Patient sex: M
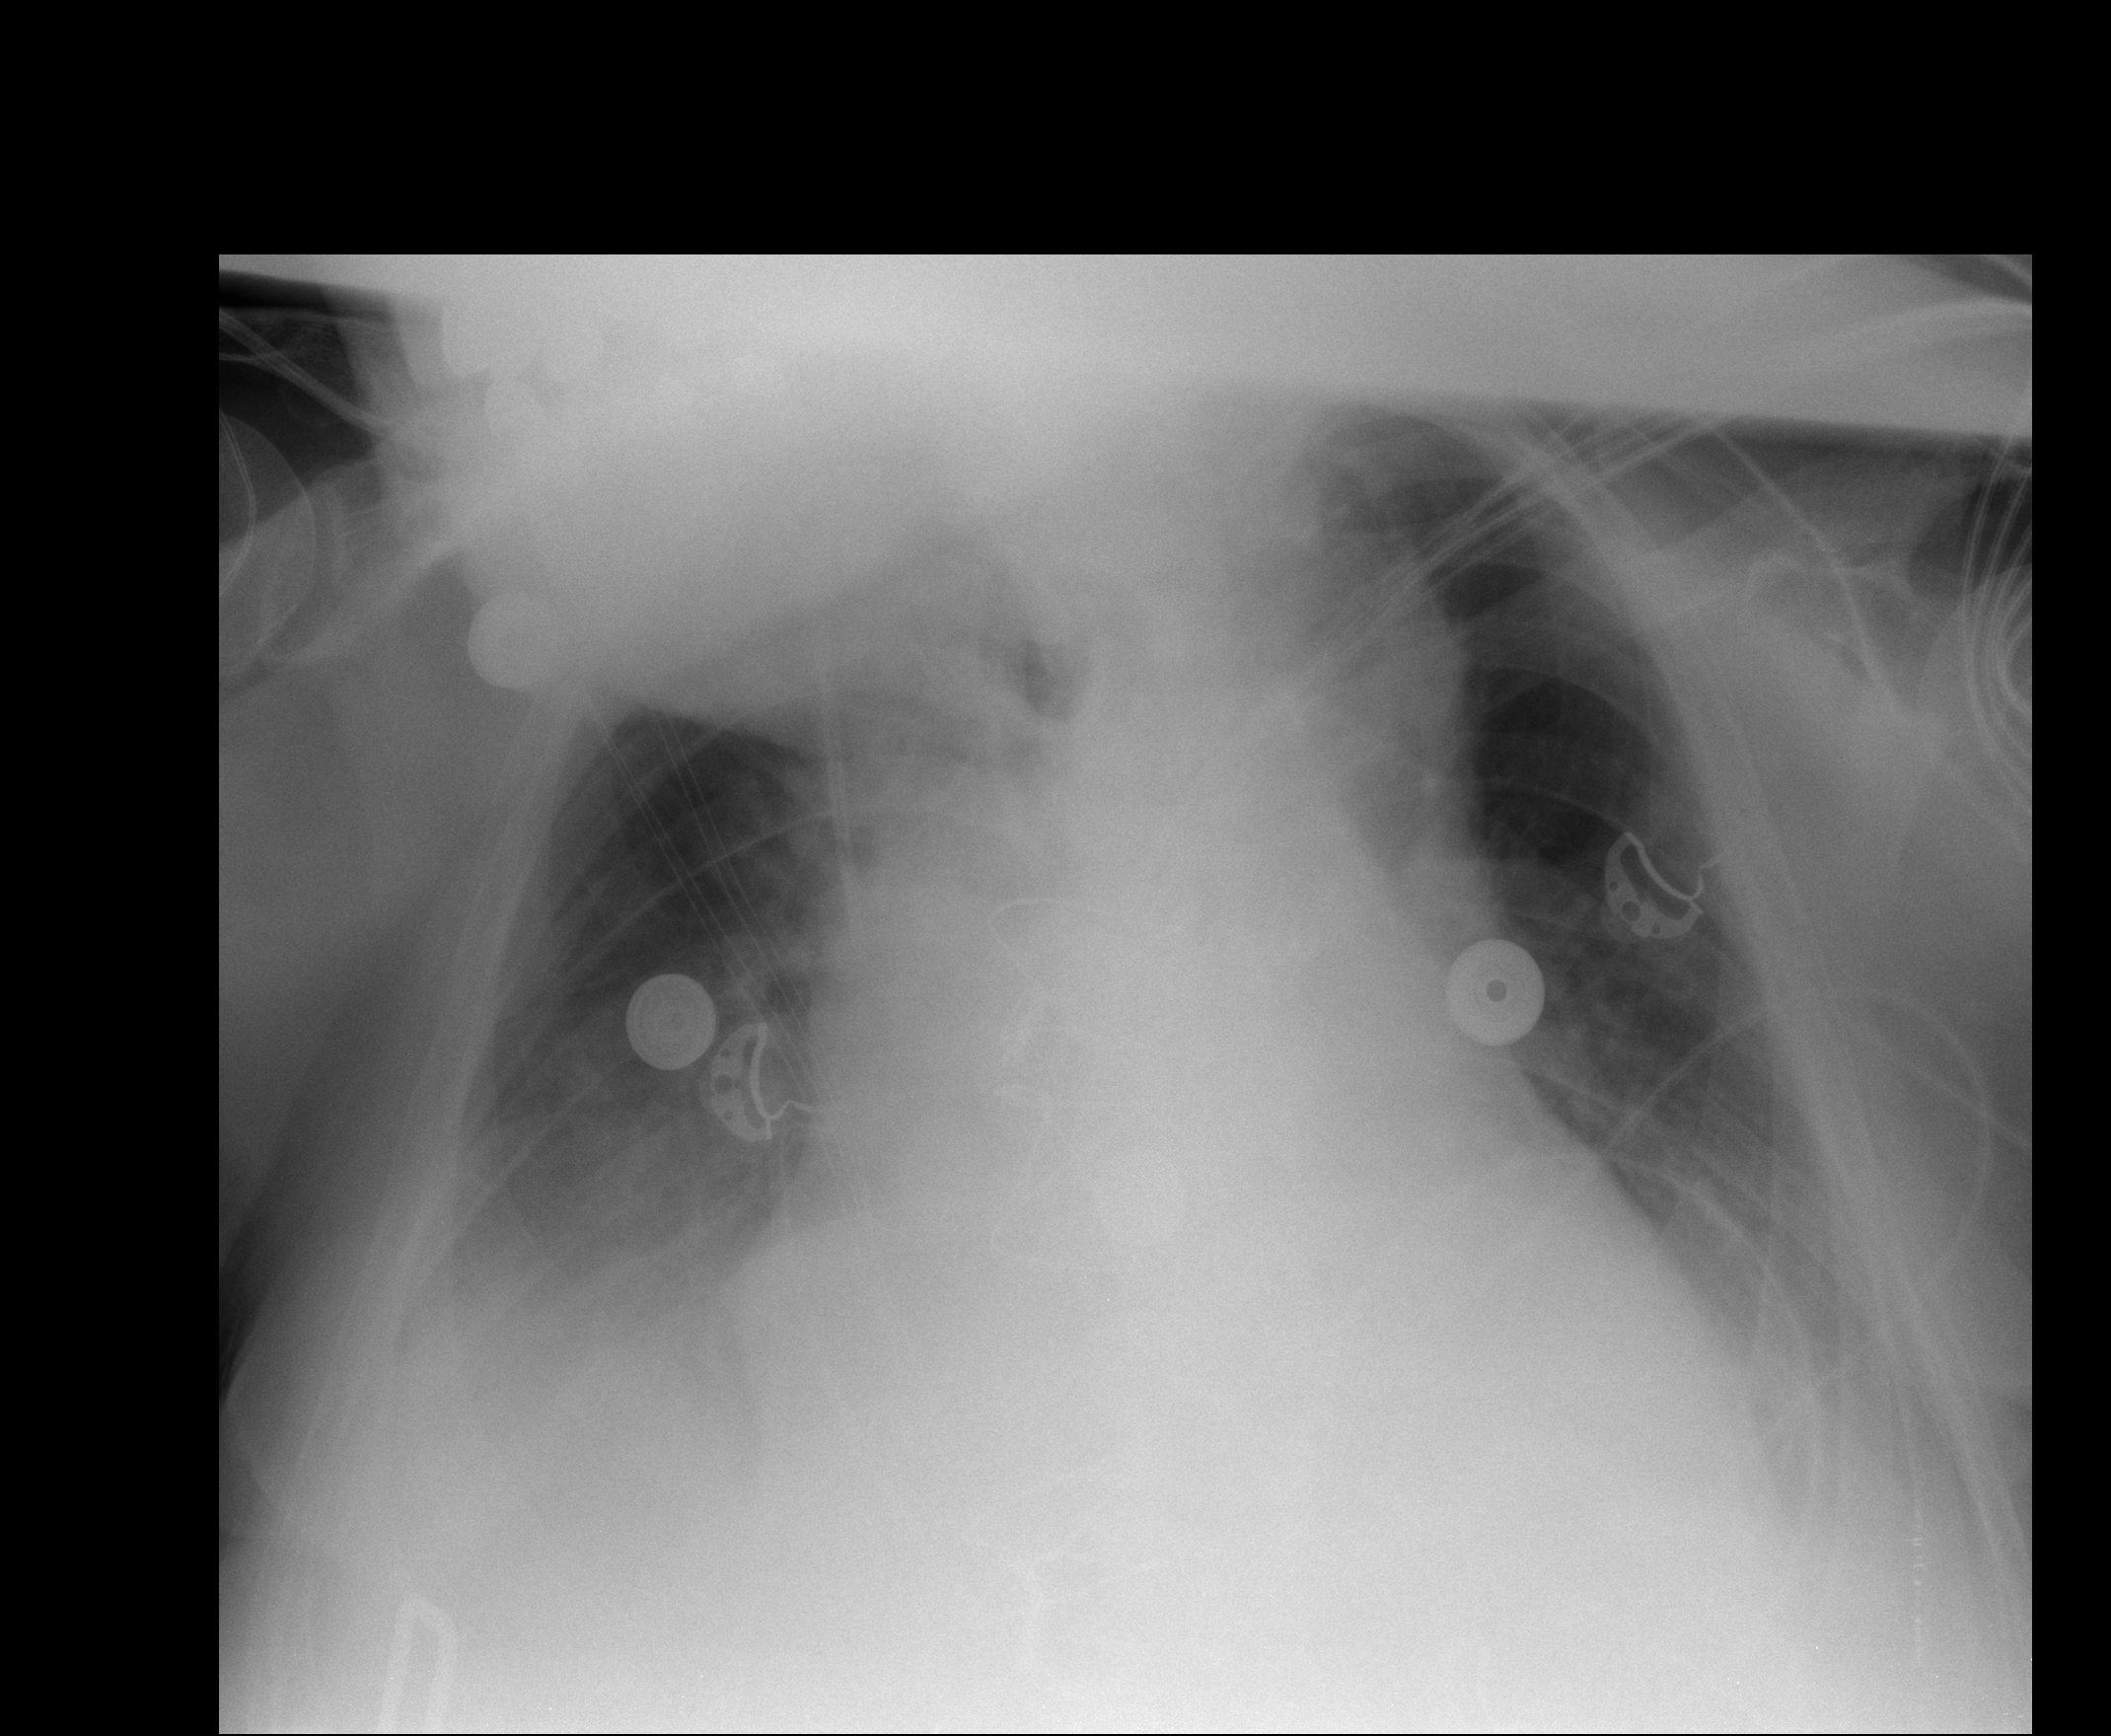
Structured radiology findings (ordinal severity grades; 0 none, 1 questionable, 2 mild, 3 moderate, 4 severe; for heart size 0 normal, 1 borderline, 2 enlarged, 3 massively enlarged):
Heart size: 3
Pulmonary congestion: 2
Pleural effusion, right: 2
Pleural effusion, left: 2
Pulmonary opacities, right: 0
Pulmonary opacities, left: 0
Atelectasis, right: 2
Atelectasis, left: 0